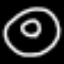
Label: donut